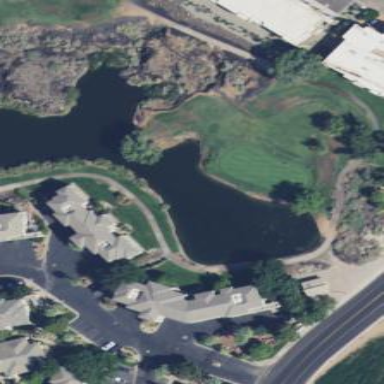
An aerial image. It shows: Rough area on grassy golf course.